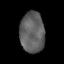
Tissue: lung
Cell type: Epithelial cells
Senescence score: 0.1934
Nuclear area (px): 981
Mean DAPI intensity: 96.292